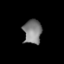
Tissue: lung
Cell type: T cells
Senescence score: 0.568
Nuclear area (px): 427
Mean DAPI intensity: 128.162